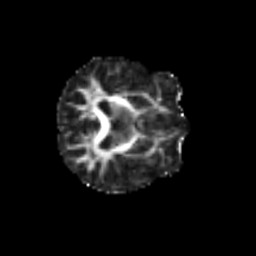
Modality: FA
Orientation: axial
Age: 67
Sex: female
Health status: ill
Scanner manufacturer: siemens
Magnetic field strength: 3 T
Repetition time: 8.7 s
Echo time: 0.11 s